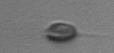
Label: Chrysochromulina